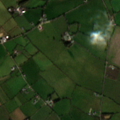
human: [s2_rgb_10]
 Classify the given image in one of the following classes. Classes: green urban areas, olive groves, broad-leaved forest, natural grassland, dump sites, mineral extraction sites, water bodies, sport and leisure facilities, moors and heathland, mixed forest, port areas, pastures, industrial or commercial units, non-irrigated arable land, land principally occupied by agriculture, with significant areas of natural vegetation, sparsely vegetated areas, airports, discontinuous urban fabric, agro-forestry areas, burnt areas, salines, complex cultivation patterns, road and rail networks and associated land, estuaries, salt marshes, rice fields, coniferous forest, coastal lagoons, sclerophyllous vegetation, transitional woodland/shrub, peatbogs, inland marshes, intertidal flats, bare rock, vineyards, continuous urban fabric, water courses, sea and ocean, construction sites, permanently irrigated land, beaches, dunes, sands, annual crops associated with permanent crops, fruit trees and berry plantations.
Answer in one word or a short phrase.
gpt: pastures